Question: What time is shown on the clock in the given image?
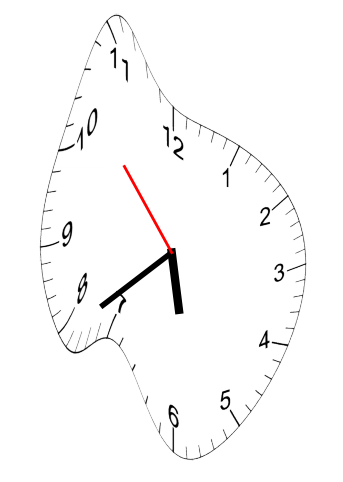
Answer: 05:38:53